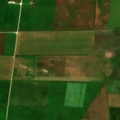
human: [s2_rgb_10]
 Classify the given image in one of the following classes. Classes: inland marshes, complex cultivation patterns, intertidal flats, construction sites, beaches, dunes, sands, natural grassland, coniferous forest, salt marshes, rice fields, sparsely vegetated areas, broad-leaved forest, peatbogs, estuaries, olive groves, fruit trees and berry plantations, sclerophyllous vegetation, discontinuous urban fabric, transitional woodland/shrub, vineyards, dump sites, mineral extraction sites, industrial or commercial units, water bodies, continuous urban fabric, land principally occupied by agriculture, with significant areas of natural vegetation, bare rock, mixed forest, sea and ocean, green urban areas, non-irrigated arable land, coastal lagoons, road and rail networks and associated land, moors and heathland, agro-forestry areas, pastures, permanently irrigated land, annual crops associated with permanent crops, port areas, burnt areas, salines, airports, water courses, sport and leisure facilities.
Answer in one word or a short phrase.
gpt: non-irrigated arable land, pastures